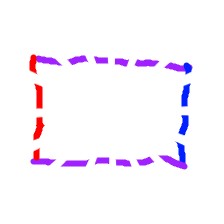
Shape: rectangle